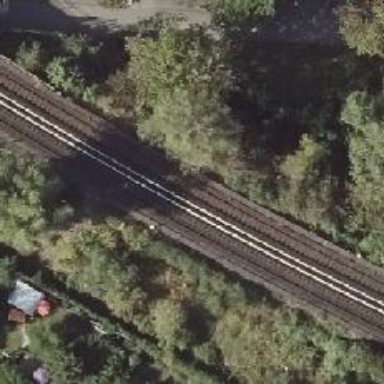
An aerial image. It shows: Rail line with bottom electrification.